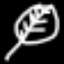
Label: leaf